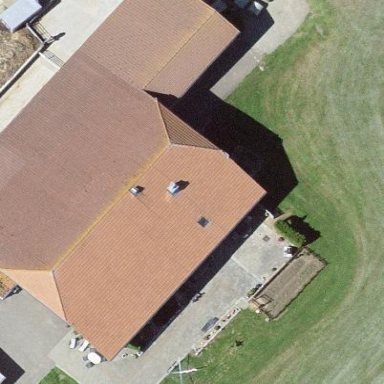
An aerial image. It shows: Farm building.